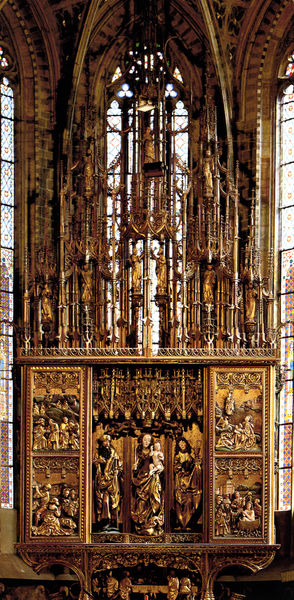
Titel: Hochaltar
Künstler: Meister Paul von Leutschau
Standort: Leutschau (Levoca, Slowakei)
Institution: St.Jakob
Schlagwörter: flügel, gott, mann, weiß, menschen, braun, fenster, frau, glas, holz, licht, schwarz, säule, säulen, architektur, bibel, bildnis, felder, kirche, gold, kind, mutter, gotik, engel, relief, farbig, schiff, bilder, bogen, figuren, arch, arches, architecture, chandelier, church, column, crown, fancy, men, ornate, people, religious, window, women, tafel, figures, france, old, painting, windows, woman, yellow, picture, kerzen, brown, chandalier, wooden, bemalt, foto, fotografie, photographie, vier, italie, vergoldet, kreuz, religion, dom, woodcut, münster, altar, hochaltar, kathedrale, schnitzerei, photo, gesims, orgel, kreuze, wood, statuen, farbfoto, glasmalerei, gotisch, kreuzgewölbe, spitzbogen, jesus, christlich, angels, gods, man, naked, nude, sky, altarraum, apsis, andacht, kapelle, german, germany, baldachin, heiliger, baroque, child, metal, heilige, light, femme, fenetre, heilig, gothik, maria, madonna, gilt, ornament, christ, biblisch, martyr, saint, story, szenen, bois, ciel, peinture, schrein, verzierungen, christentum, glass, auferstehung, sculpture, statue, wings, schnitzwerk, josef, virgin, osten, scene, aufsatz, marble, lirche, tryptichon, lumiere, schnitzerein, geist, human, music, bébé, marie, vierge, fenste, renaissance, temple, apse, cathedral, nave, prachtvoll, stories, cathedrale, kirchenfenster, art, statues, köln, gesprenge, retabel, mächtig, chapelle, eglise, gothique, gothic, tracery, ikonen, flügelaltar, vitrail, katholisch, anges, god, heiliger geist, candle, triptichon, baby, pillar, brass, dore, bronze, candles, islam, humans, altarretabel, reliquien, christian, riemenschneider, altarbild, bildschnitzerei, joseph, mary, couronnement, structure, altair, carving, christianity, hl familie, organ, ornamental, retable, triptich, triptyque, cut, saints, menchen, chrétien, bible, narrative, triptych, dancing, standing, biblical, marbre, cabinet, faith, annunciation, passion, autel, sacred, scenes, mural, murals, photograph, photography, tall, altarpiece, five, europe, churches, orthodox, icone, catholique, joseg, niche, choeur, engraved, holy, catholic, divine, eucharist, infant, virgin mary, indoor, grill, stained glass, sculptures, or, lőcse, maria mit jesus, fenstermalerei, john, praise, 5, gilding, carved, pinnacle, pulpit, apostles, carvings, arched, sains, joh, baptist, last supper, alter, spitzen, predella, martyrdom, nativity, baldakin, james, remenschneider, stoss, nuremburg, vitraux, master, jubé, coeur, bas-relief, ronde-bosse, mary magdalen, triptychon, pipes, john the baptist, panels, worship, sanctuary, madona, stained, chistian, le bernin, wise men, alterpiece, nativite, figurs, christchild, israel, bells, jungfrau maria, jacob, cthedral, blessed, panneaux, ornements, scultpure, vierge à l'enfant, orgue, grandiose, scultpures, communion, baby jesus, triptique, st mary, dhurch, biblicle, faggit, madonne, wofgang, wolfgang, churh, eucarist, schloos, maira, tabernacle, talll, mutter gottes, bibelszenen, narration